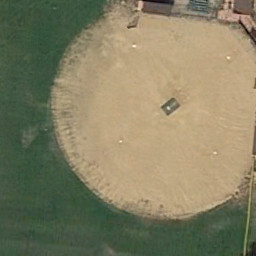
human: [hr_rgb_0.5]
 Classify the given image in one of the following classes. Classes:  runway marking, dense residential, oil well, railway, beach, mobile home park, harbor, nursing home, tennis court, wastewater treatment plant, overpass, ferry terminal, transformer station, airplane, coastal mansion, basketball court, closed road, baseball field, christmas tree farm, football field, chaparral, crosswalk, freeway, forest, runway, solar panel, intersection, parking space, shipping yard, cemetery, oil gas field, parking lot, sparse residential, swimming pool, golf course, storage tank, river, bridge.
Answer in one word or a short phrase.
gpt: baseball field